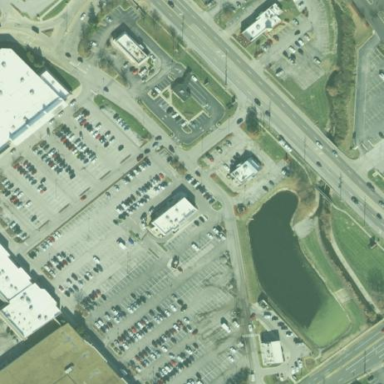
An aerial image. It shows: Retail area.